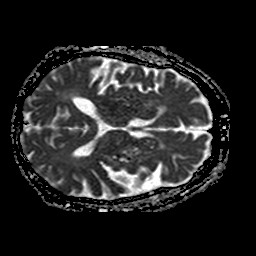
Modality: ADC
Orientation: axial
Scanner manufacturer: philips
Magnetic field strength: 1.5 T
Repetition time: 3.679 s
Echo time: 0.09411 s